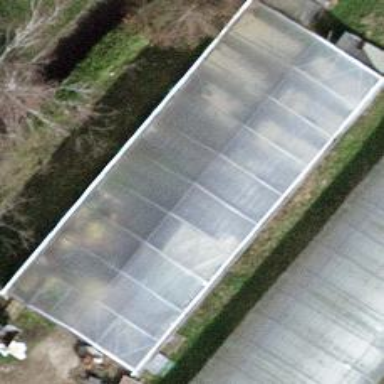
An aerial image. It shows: Greenhouse.